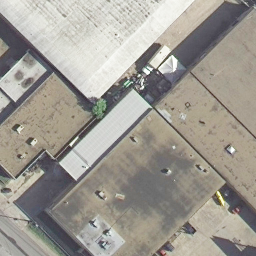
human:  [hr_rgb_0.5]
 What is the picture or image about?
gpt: buildings